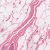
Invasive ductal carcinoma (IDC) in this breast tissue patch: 0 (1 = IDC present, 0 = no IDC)